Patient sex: F
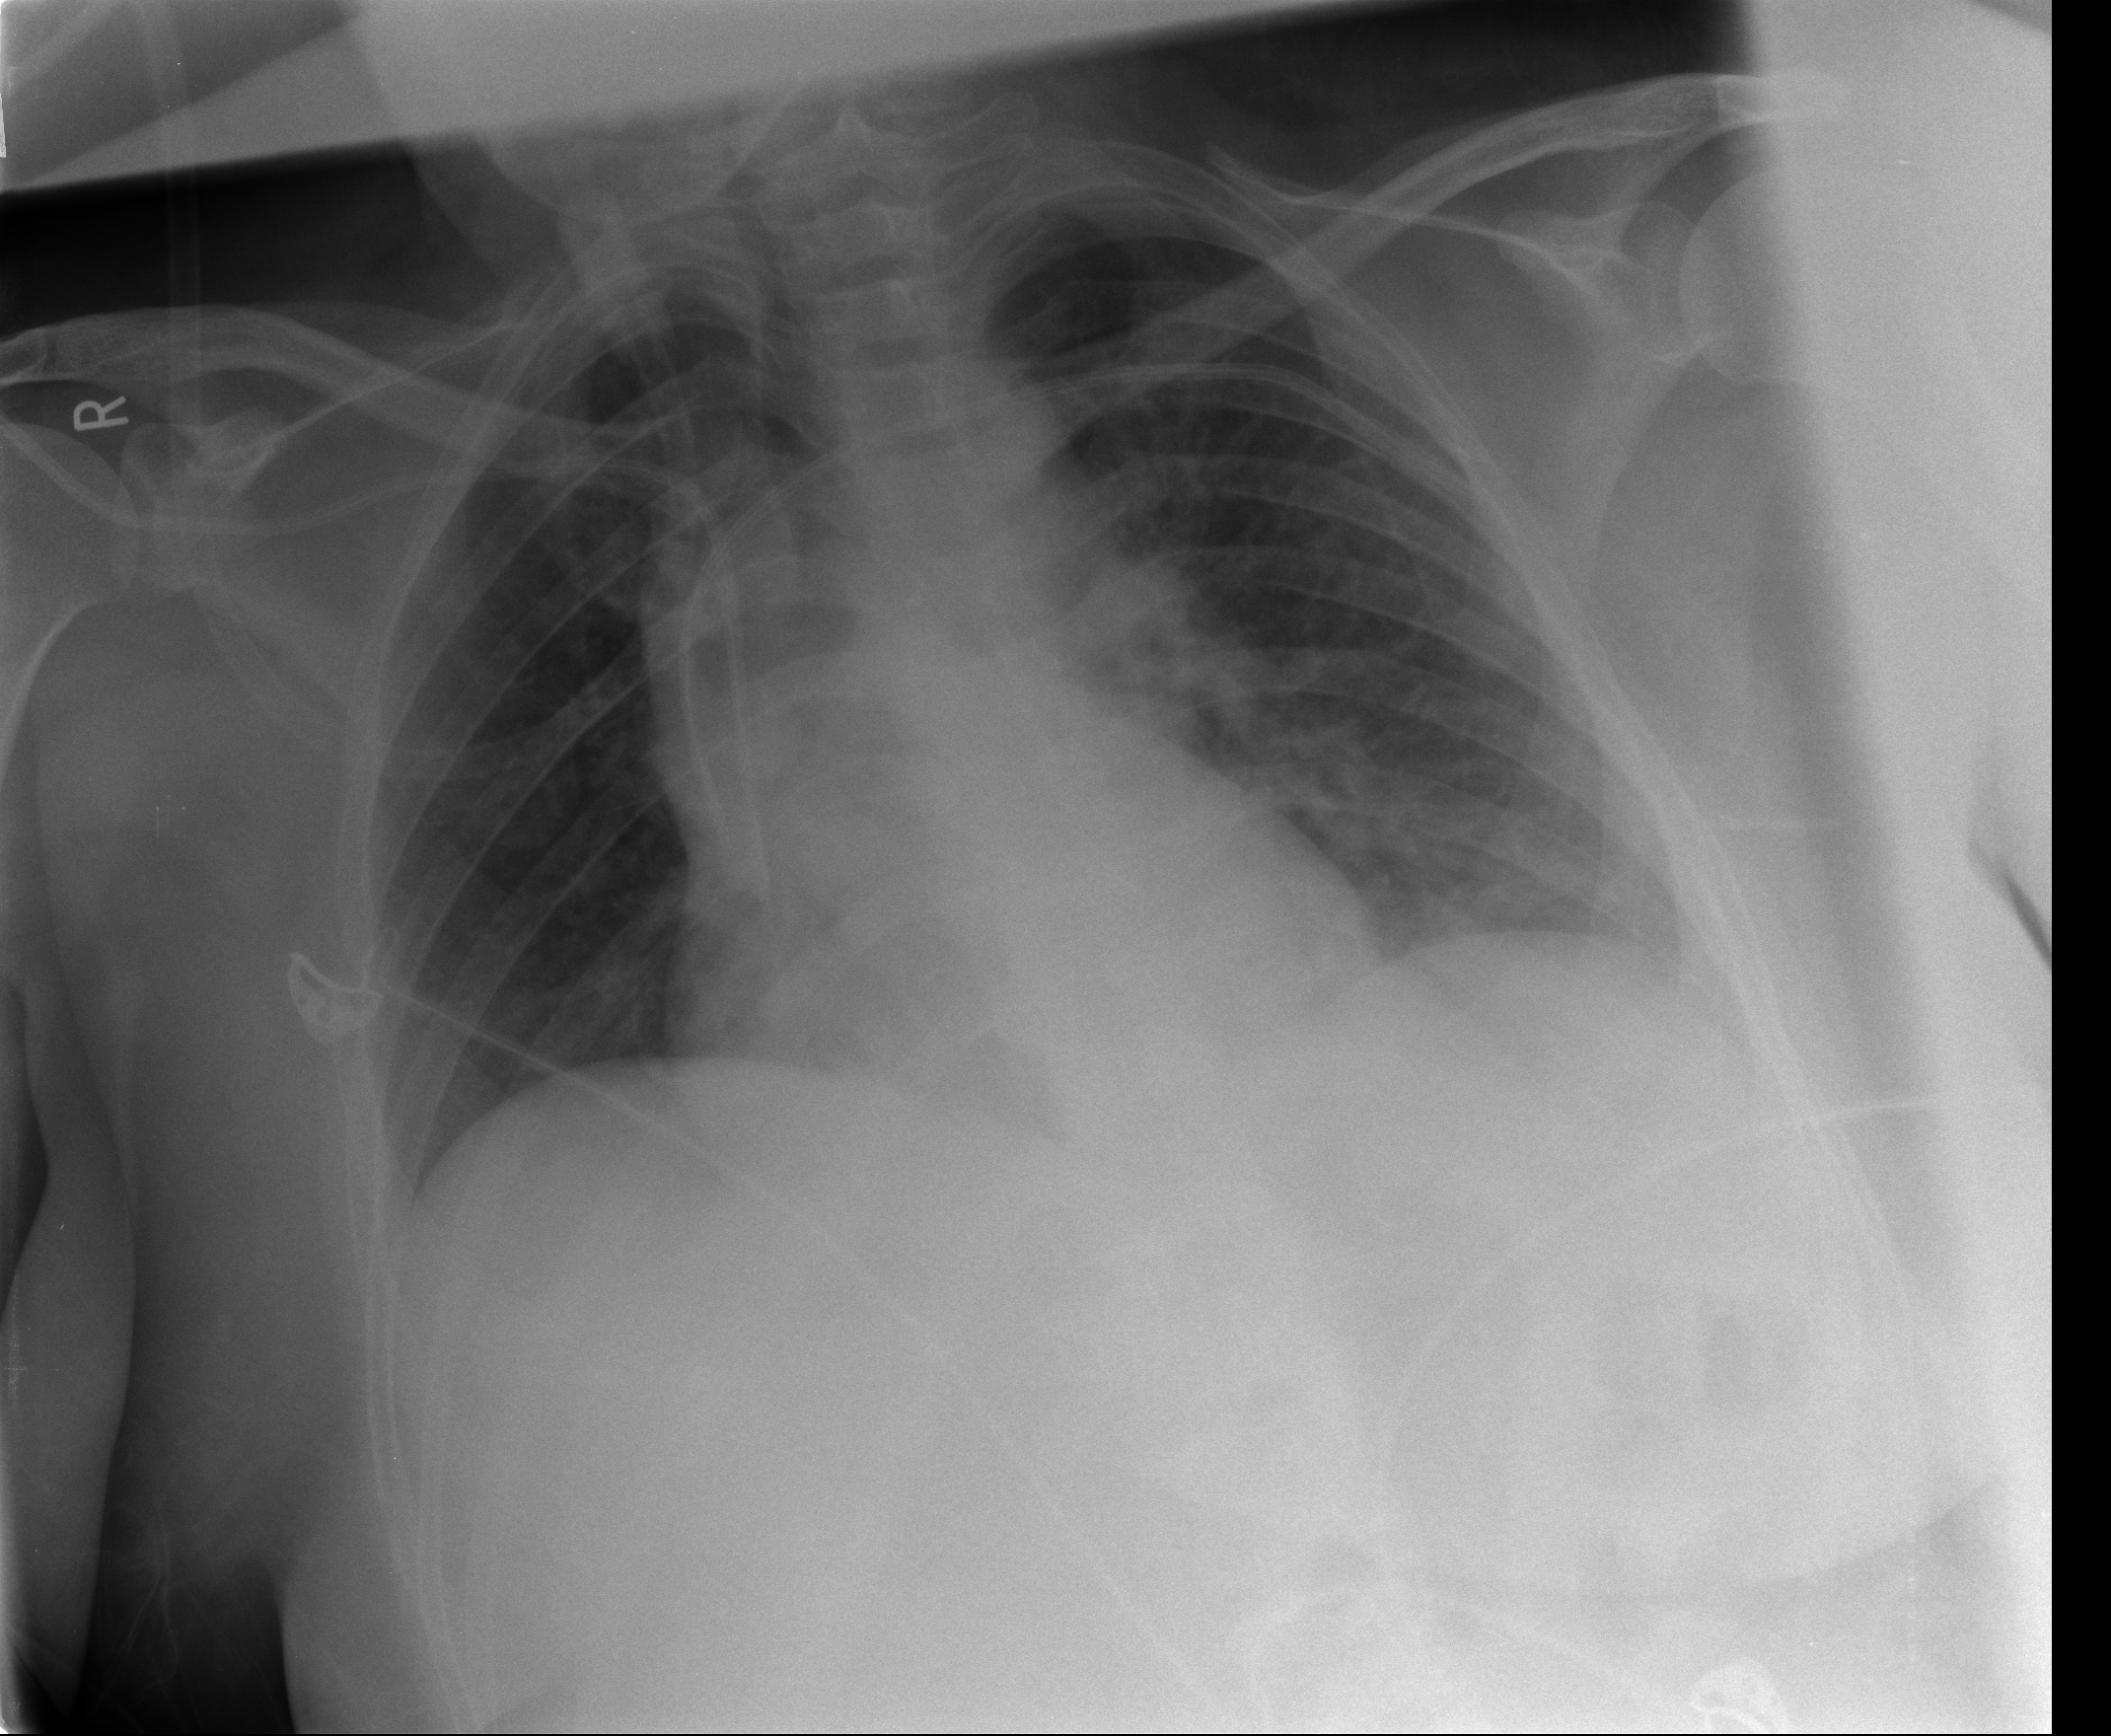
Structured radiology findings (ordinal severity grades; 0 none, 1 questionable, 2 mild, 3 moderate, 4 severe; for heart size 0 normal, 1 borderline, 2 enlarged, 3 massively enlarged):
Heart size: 0
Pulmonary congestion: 2
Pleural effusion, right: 0
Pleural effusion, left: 0
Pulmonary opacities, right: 0
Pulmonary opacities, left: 0
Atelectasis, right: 1
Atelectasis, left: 1